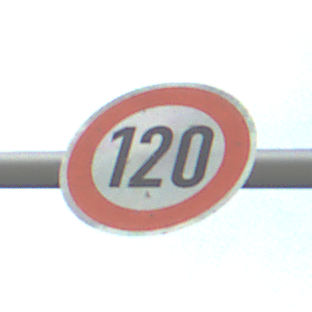
Verkehrszeichen: Geschwindigkeit120
Umgebung: Outdoor, Urban
Tageszeit: MorningAfternoon
Wetter: PartlyCloudy
Licht: Natural
Jahreszeit: NotSpecified
Kontrast: LowContrast